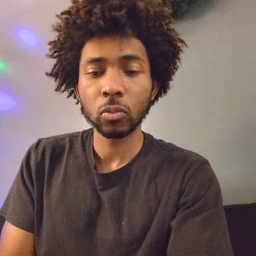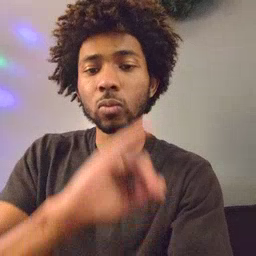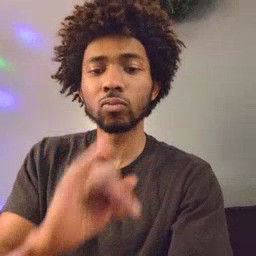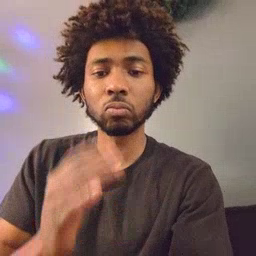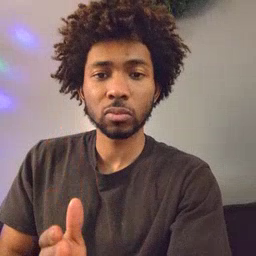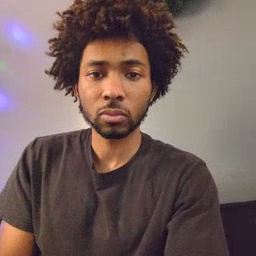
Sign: drawer